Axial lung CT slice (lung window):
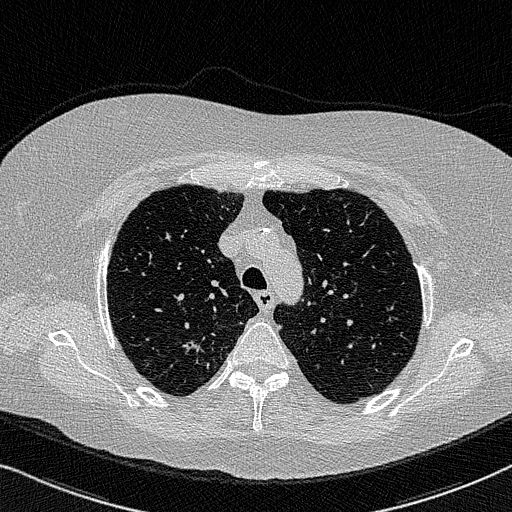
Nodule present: yes
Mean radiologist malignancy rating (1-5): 4.25